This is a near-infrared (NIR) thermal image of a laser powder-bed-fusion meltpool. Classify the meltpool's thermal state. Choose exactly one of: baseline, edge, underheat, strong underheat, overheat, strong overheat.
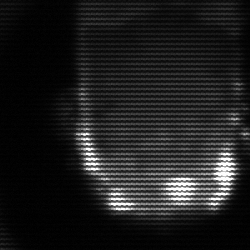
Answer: baseline